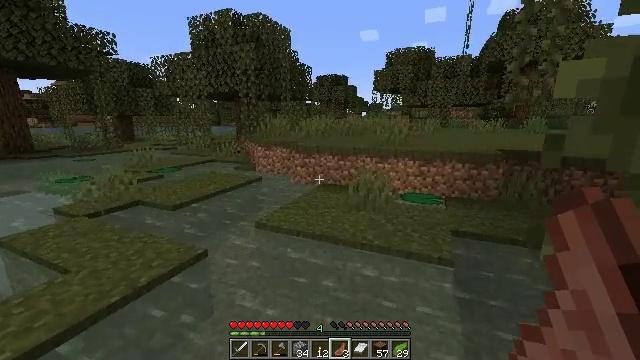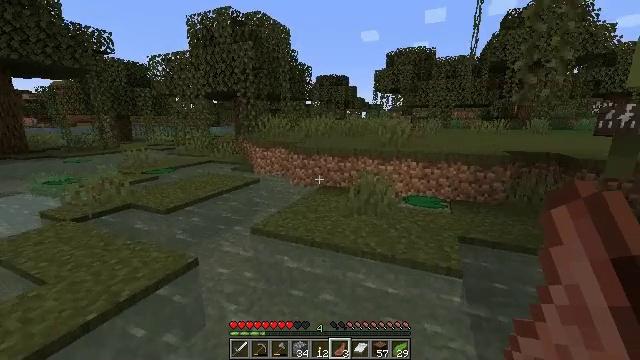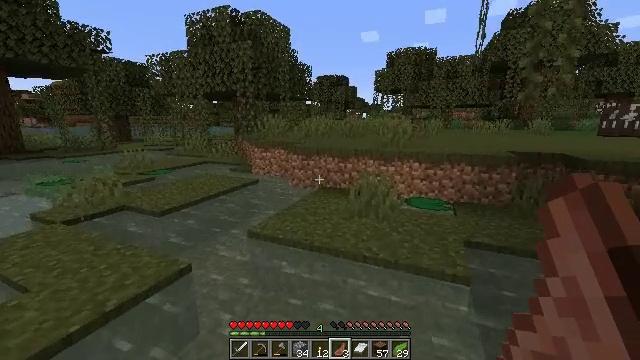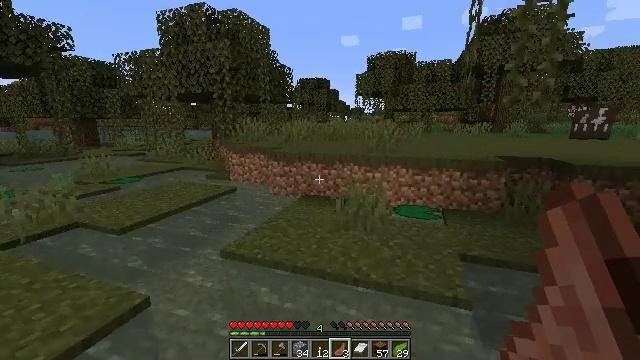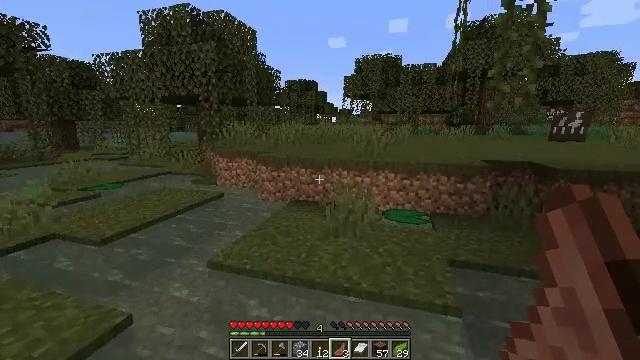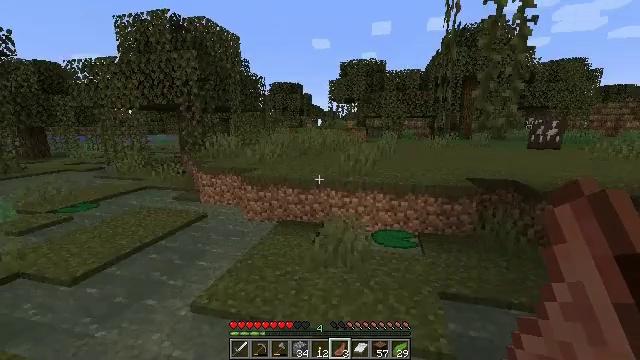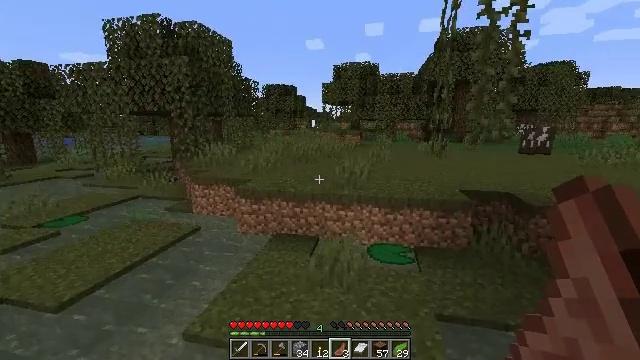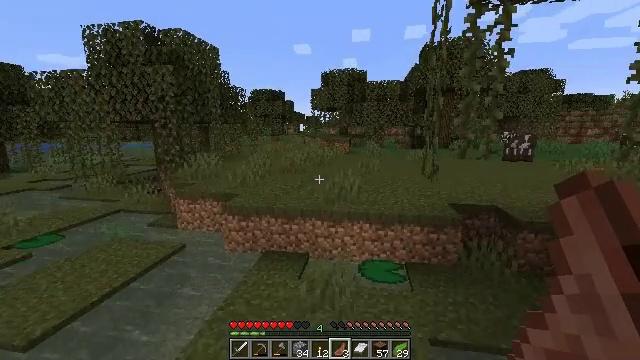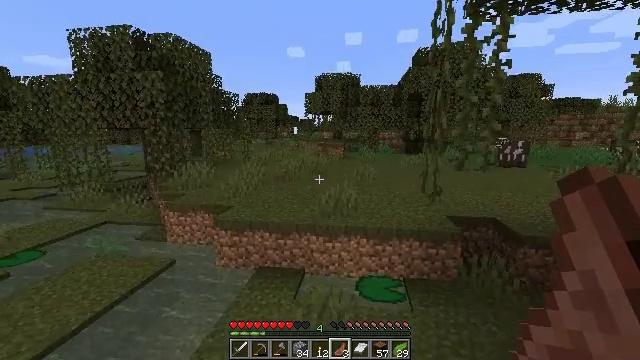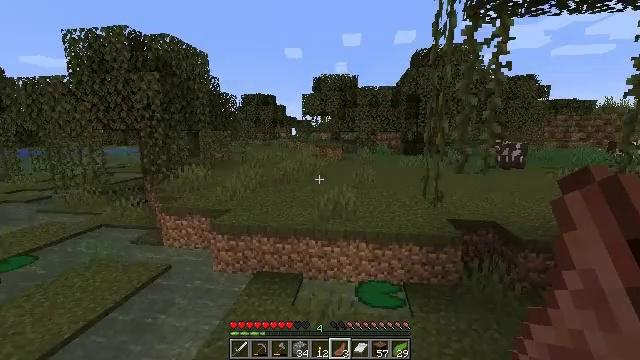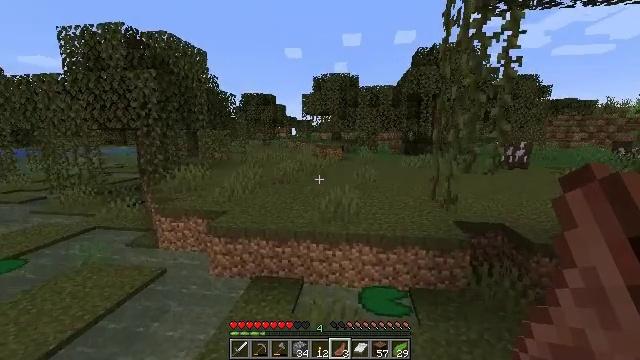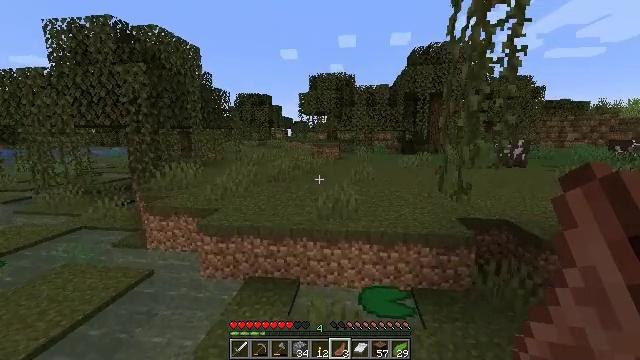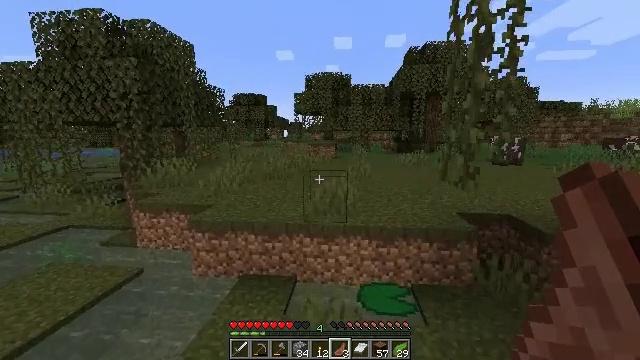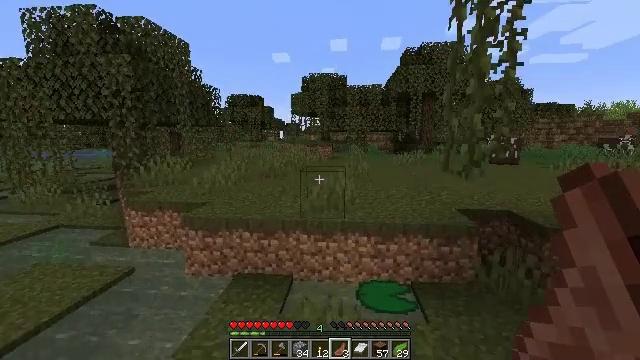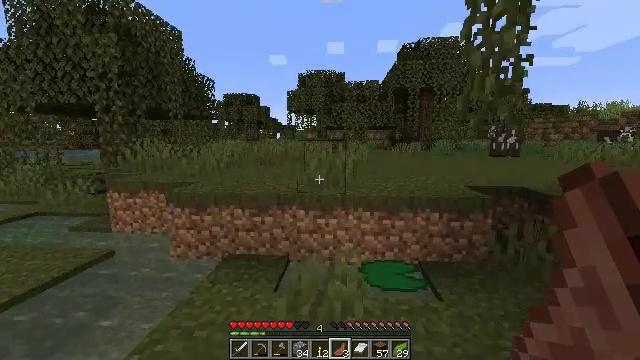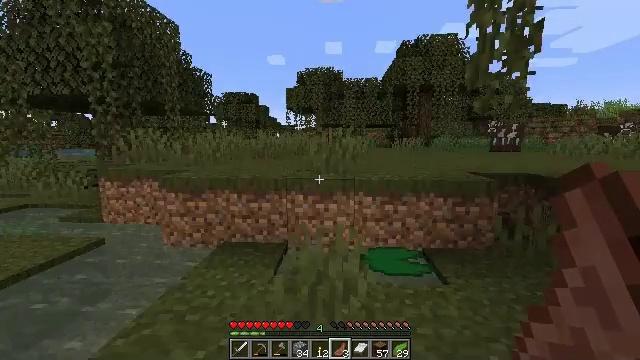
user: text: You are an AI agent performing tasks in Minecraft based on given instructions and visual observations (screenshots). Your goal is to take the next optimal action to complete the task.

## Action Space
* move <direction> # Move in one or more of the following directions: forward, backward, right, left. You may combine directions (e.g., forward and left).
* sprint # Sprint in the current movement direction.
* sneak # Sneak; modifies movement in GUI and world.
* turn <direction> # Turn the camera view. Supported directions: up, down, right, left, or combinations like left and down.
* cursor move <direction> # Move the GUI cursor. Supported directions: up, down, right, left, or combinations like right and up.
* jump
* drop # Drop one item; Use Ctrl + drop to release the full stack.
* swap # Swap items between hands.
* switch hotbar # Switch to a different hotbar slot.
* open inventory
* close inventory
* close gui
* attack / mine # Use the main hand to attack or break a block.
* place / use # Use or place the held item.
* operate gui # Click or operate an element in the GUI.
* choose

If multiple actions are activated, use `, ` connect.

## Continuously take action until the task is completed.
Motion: motion action
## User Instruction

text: Collect sugar cane near water sources.
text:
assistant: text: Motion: move forward
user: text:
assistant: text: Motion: move forward
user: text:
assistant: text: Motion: move forward, turn right
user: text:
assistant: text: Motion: move forward, turn right, jump
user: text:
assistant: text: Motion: move forward, turn right, jump
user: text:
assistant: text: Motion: move forward, turn right, jump
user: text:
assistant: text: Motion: move forward, turn right, jump
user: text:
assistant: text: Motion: move forward, turn right, jump
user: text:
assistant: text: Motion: move forward, jump
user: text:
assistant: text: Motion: move forward, jump
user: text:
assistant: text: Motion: move forward, jump
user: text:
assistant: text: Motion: move forward, jump
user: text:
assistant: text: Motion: move forward, jump
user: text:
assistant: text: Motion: move forward, jump
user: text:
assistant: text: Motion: move forward, jump
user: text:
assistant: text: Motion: move forward, jump
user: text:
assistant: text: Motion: move forward, jump
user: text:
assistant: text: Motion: move forward, turn right, jump
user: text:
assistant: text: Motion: move forward
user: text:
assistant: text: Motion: move forward
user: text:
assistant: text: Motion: move forward, jump
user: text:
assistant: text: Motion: move forward, jump
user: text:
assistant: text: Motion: move forward, jump
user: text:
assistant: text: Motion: move forward, jump
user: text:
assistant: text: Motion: move forward, turn right
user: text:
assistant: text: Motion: move forward, turn right
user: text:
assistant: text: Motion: move forward
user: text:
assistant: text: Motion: move forward
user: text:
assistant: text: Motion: move forward, turn right
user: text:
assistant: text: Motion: move forward, turn right and down